Aerial crown-view tile of a tropical tree (Barro Colorado Island, Panama), acquired 20241216:
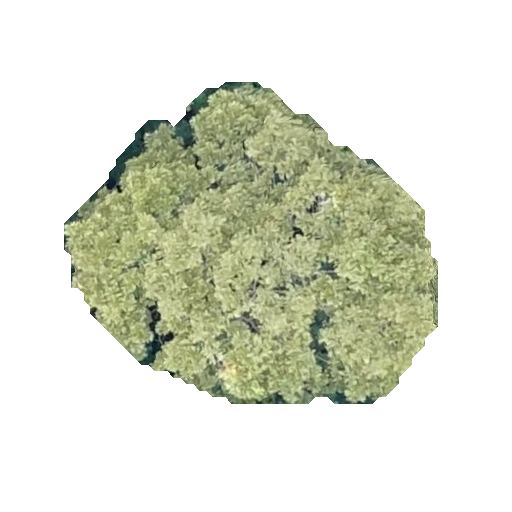
Species: Dipteryx oleifera
GBIF accepted scientific name: Dipteryx oleifera
Crown area: 124.571 m²